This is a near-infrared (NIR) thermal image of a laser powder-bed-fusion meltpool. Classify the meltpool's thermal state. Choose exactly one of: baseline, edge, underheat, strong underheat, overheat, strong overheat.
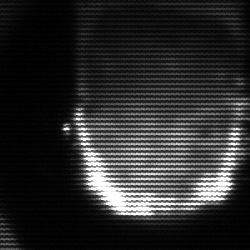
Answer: baseline